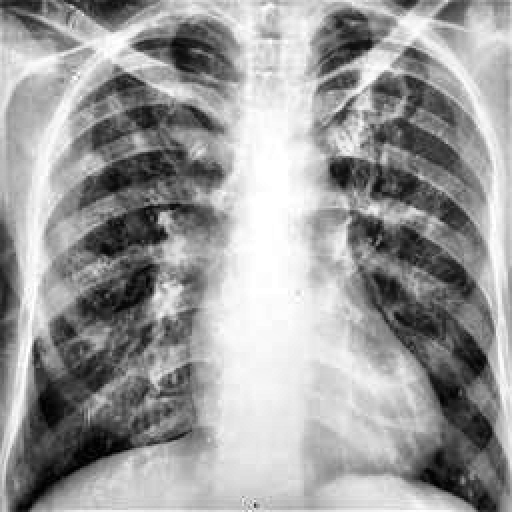
Finding: TUBERCULOSIS